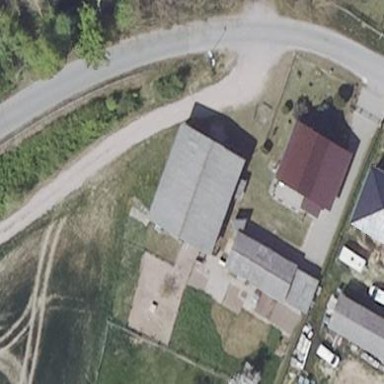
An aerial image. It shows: Gray building with gabled roof.